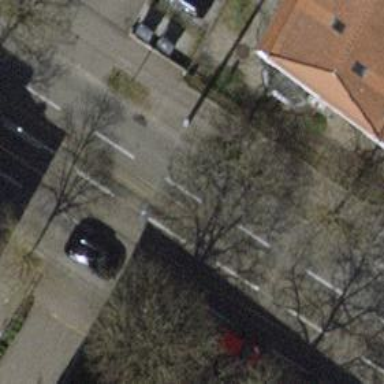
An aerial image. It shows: Avenue lined with trees.